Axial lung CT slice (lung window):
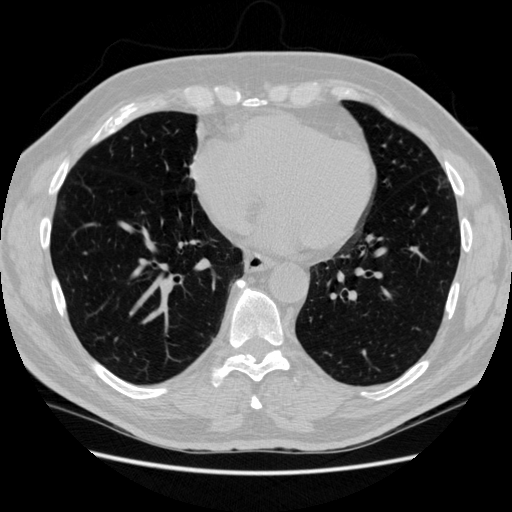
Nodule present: no